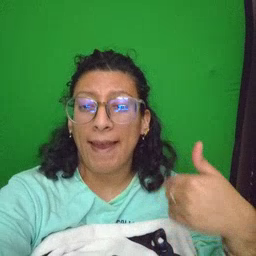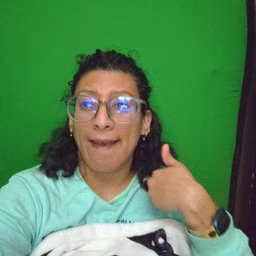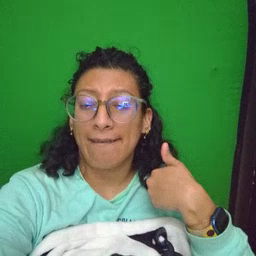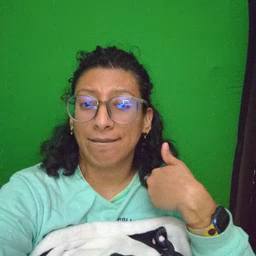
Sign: have